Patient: sex M, age 61
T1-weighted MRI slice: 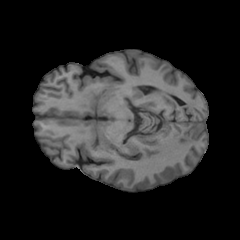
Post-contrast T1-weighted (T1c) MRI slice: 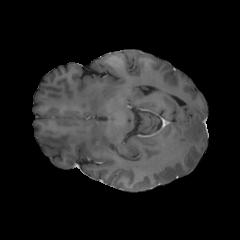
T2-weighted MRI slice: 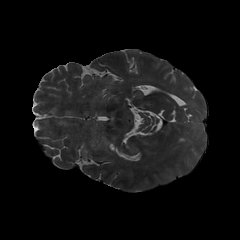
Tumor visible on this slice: no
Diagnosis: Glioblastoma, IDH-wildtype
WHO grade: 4